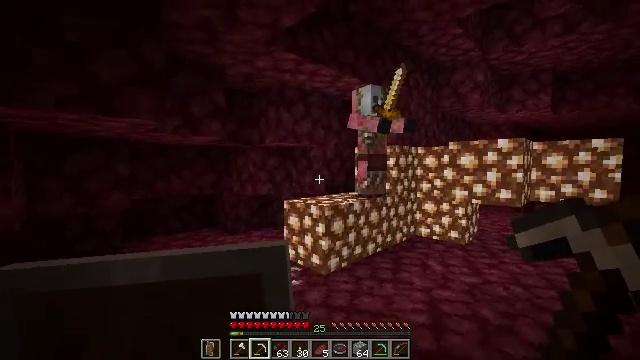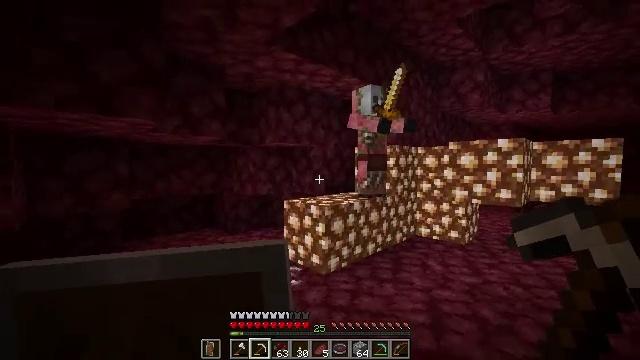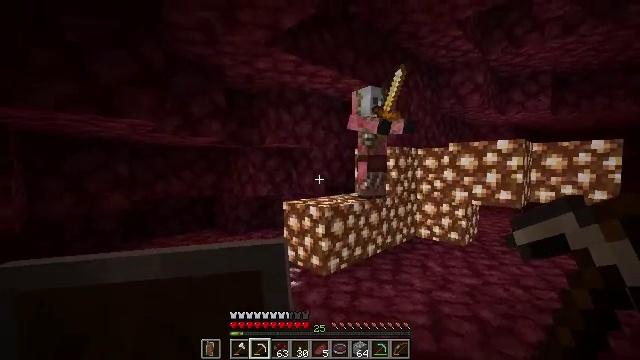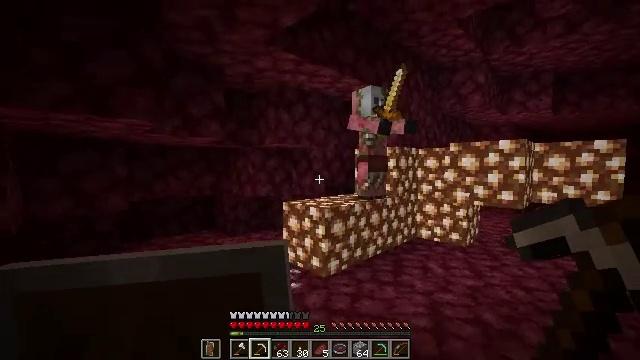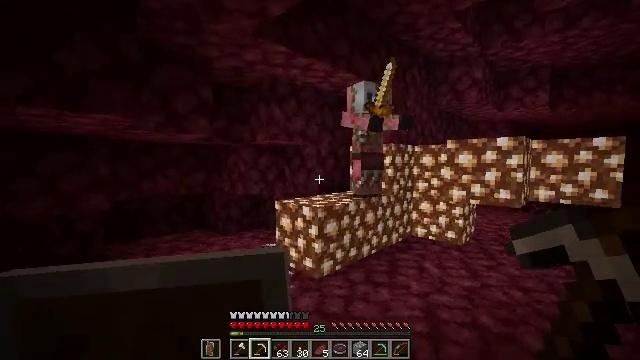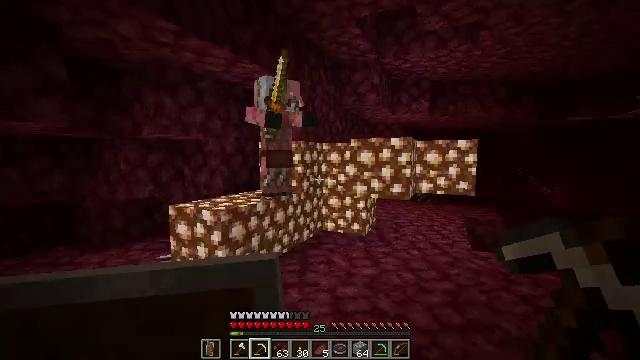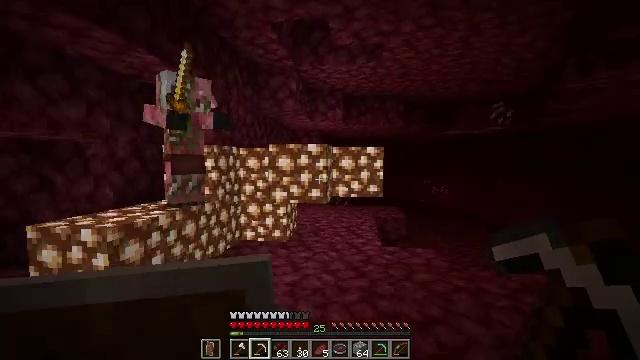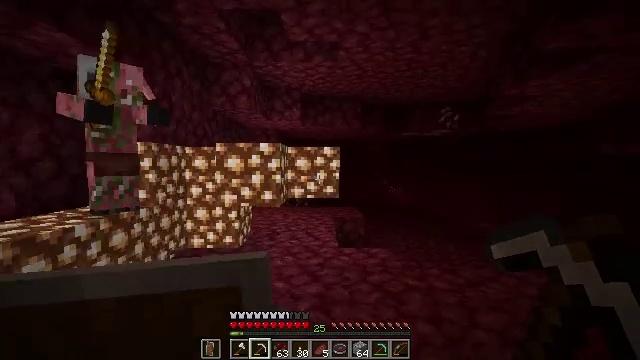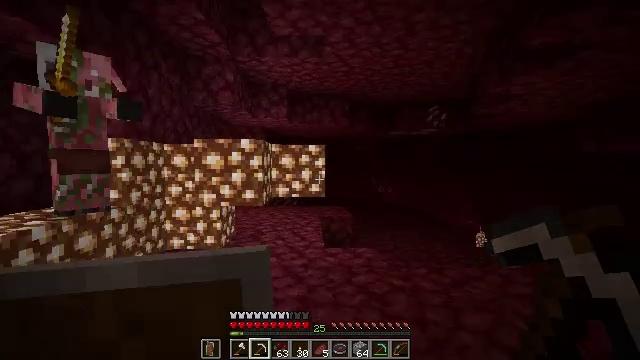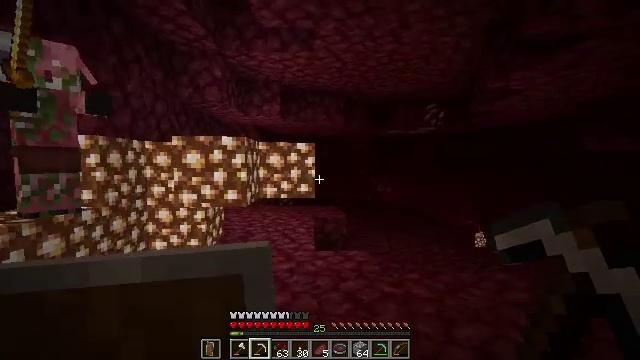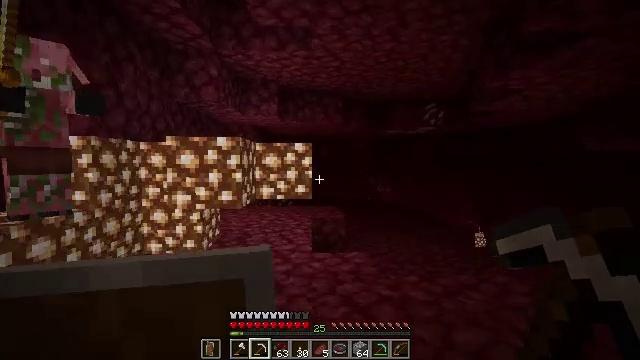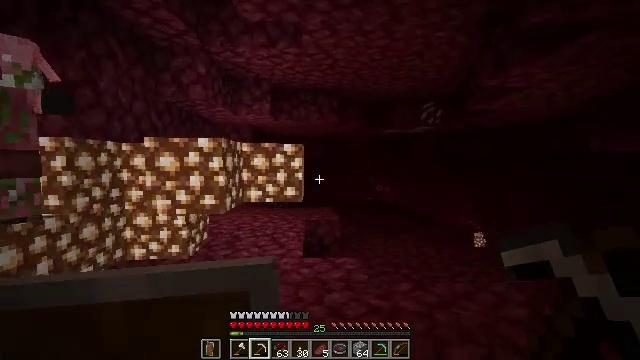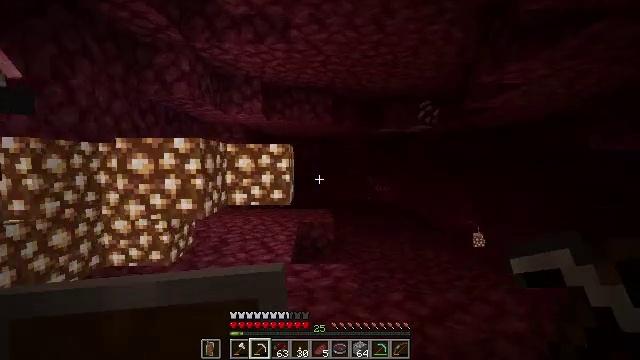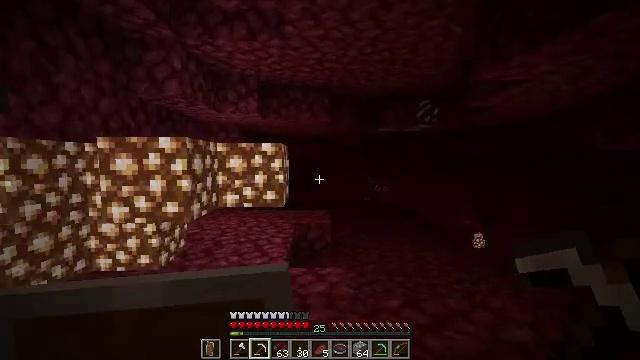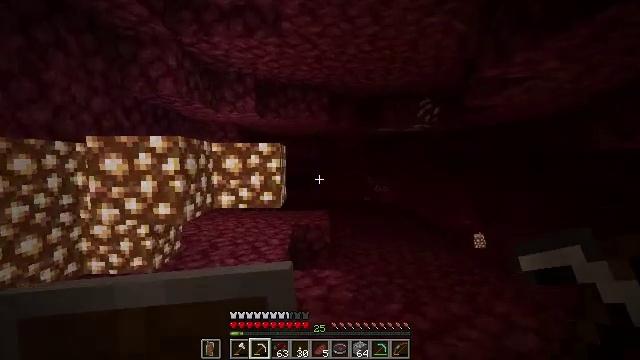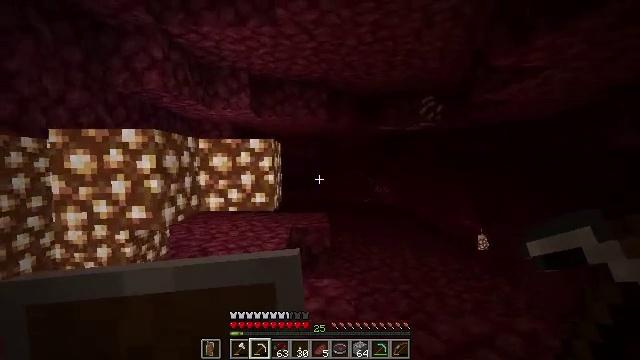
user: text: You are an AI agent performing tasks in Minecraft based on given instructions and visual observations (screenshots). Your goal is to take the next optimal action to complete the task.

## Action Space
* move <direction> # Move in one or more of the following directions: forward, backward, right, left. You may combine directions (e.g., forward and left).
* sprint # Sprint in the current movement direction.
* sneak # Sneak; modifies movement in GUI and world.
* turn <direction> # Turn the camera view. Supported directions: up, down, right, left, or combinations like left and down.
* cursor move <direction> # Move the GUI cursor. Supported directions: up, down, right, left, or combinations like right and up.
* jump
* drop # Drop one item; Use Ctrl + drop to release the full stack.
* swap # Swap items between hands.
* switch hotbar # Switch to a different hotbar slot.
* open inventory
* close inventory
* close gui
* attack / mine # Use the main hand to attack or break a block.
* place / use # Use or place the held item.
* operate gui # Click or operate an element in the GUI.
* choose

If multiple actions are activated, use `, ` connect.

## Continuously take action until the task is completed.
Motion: motion action
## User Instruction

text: Mine the glowstone in the Nether.
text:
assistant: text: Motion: no_op
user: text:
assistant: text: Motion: no_op
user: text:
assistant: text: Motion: move forward
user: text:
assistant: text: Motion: move forward and move right
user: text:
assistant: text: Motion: move forward and move right, turn right
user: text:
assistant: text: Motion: move forward and move right, turn right and up
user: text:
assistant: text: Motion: move forward and move right, turn right
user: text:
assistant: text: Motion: move forward and move right, turn right
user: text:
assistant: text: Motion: move forward and move right
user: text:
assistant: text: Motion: move forward and move right
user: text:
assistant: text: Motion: move forward and move right
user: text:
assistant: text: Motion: move forward and move right
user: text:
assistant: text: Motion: move forward
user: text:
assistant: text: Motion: move forward
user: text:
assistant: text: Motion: move forward
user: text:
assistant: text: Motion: move forward
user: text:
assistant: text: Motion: move forward, turn right and down
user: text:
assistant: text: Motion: move forward, turn right and down
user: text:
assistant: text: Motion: move forward, turn right and down
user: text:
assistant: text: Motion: move forward
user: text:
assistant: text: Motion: move forward
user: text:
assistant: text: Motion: move forward and move right
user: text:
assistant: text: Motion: move forward and move right
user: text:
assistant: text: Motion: move forward and move right
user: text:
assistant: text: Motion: move forward and move right
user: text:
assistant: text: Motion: move forward and move right
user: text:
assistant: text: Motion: move forward
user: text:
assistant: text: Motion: move forward
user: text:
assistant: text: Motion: move forward
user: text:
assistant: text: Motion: move forward